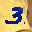
Label: 3